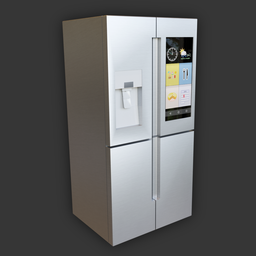
Label: appliances